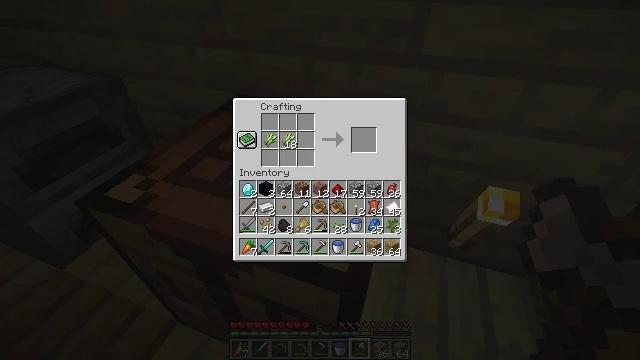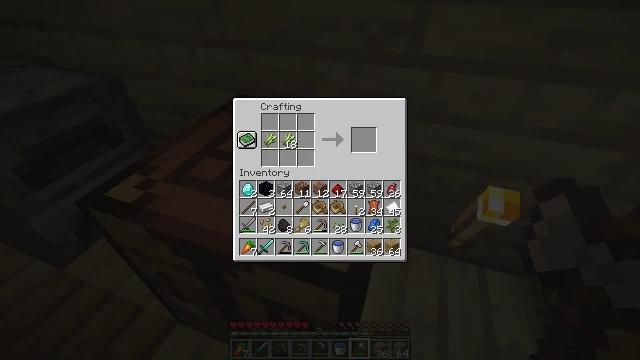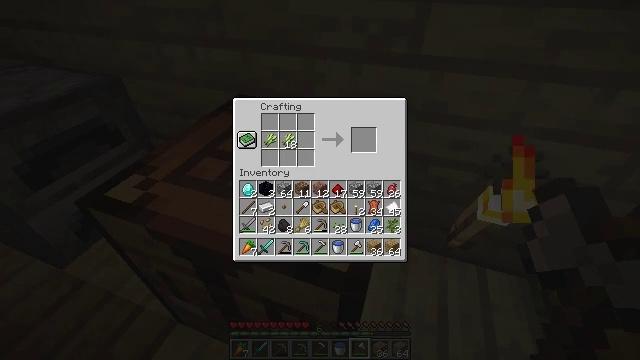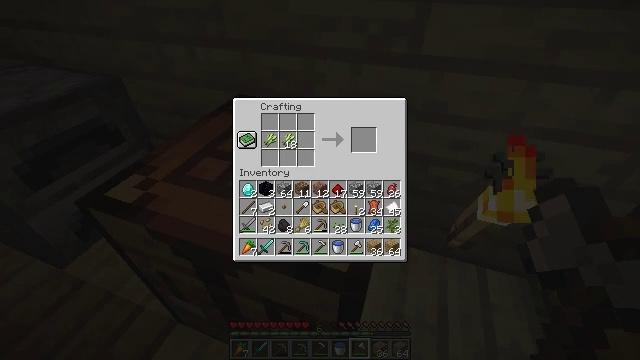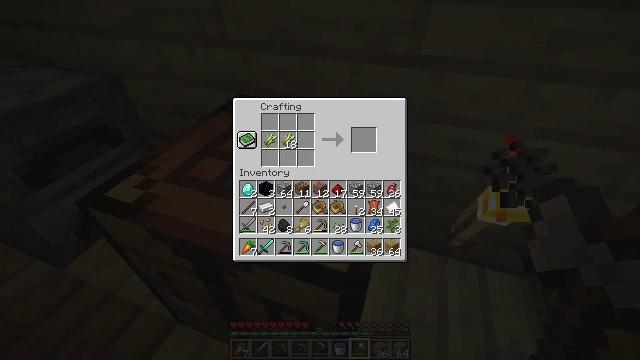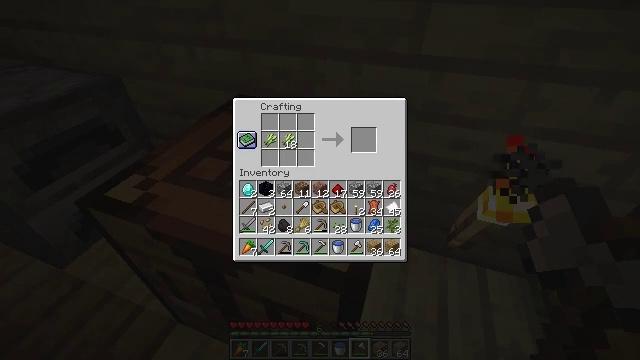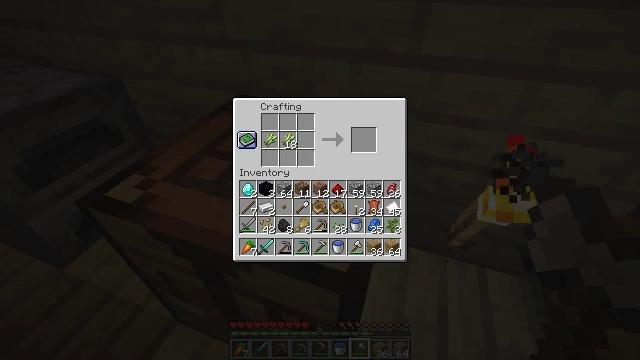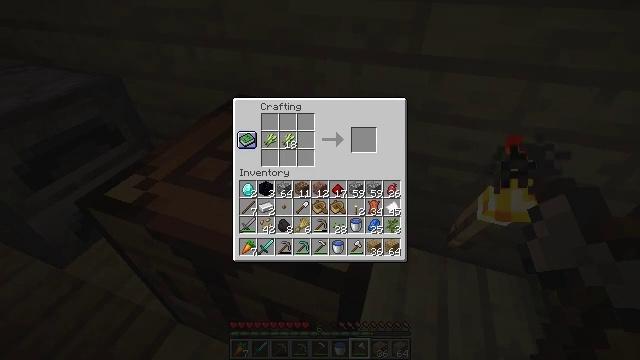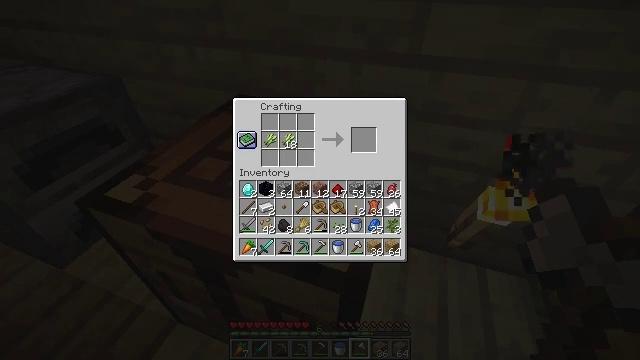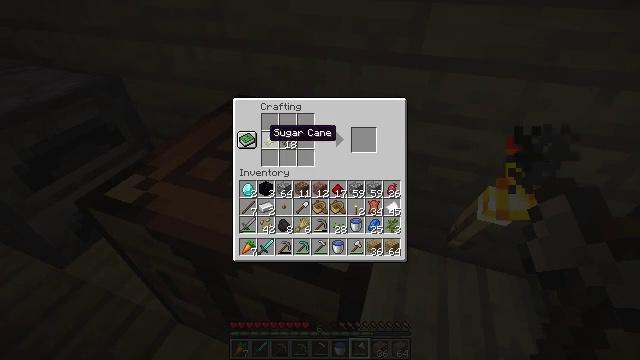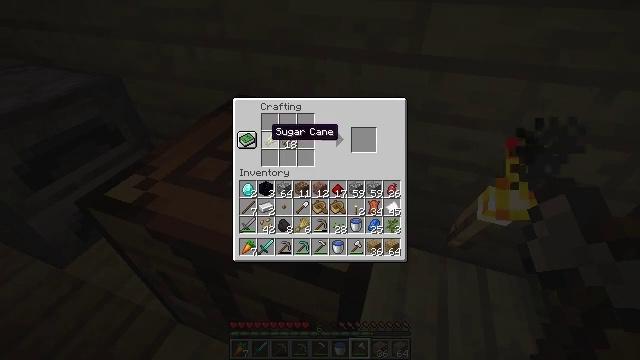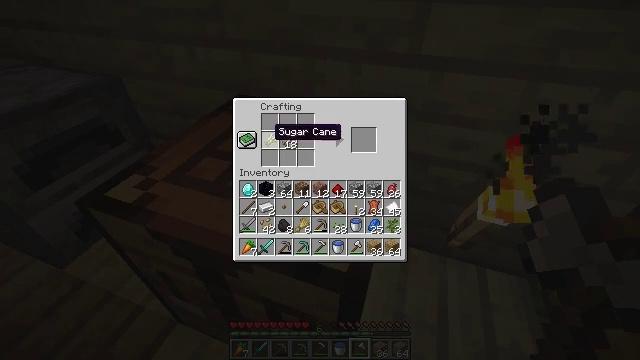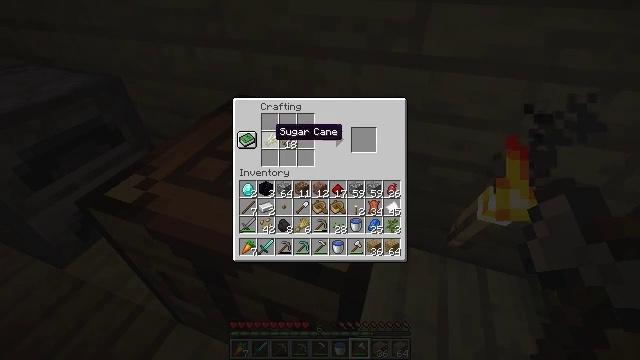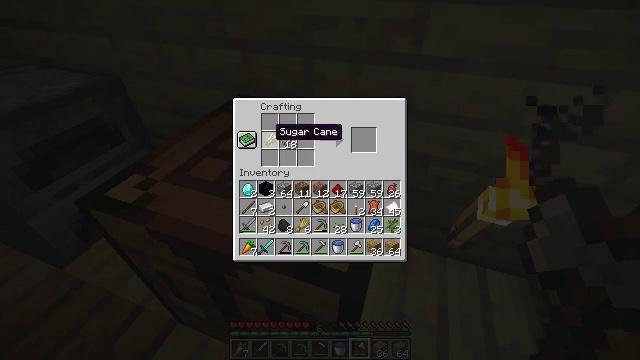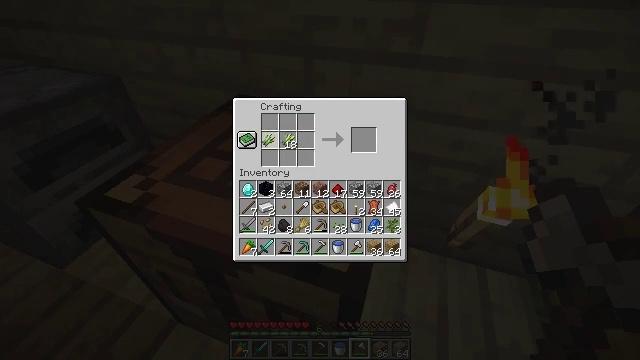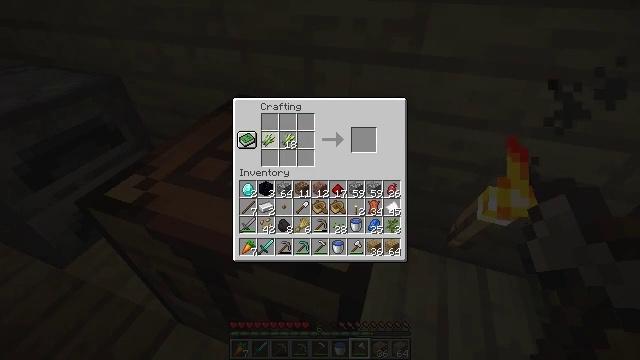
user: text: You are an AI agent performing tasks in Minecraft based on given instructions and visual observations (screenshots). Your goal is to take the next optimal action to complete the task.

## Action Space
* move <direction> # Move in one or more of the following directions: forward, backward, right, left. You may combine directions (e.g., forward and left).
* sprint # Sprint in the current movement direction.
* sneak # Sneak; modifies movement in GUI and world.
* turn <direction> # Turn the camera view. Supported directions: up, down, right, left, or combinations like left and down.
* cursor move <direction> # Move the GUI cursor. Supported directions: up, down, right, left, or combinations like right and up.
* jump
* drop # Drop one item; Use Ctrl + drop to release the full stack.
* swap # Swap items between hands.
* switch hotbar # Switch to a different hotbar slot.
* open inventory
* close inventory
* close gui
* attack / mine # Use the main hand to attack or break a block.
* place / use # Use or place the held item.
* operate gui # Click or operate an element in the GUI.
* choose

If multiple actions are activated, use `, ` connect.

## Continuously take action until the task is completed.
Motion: motion action
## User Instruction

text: Remove an oak button from the inventory.
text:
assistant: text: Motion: cursor move left
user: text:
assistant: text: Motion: no_op
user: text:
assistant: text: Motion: no_op
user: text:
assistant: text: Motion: no_op
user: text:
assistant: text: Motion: cursor move right
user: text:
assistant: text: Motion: no_op
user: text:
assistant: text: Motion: no_op
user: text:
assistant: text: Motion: no_op
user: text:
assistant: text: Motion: no_op
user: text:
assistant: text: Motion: no_op
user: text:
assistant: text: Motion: no_op
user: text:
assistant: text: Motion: no_op
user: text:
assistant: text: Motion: no_op
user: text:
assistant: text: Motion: operate gui
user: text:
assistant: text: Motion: no_op
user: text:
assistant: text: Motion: no_op
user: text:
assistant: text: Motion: no_op
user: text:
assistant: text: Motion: no_op
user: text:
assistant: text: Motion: no_op
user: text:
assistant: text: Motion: no_op
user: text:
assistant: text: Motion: no_op
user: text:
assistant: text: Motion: no_op
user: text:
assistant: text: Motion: no_op
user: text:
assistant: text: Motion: no_op
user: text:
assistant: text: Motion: no_op
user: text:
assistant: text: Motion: no_op
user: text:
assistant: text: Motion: no_op
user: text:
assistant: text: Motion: operate gui
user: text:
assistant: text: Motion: operate gui
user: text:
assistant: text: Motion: operate gui